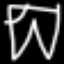
Label: pants